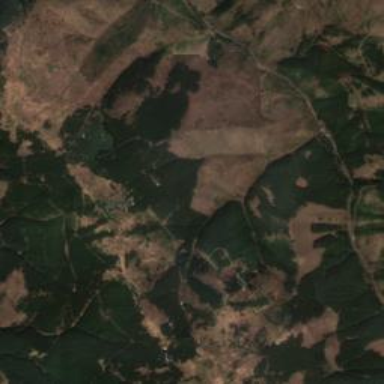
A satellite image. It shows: Clearcut area used for logging with scrub vegetation.